Question: I want to make my session cookie 'HttpOnly'. Based on <URL>, I added this to my 'application.ini':
'''
resources.session.cookie_httponly = true
'''
Unfortunately, when I look at the session cookie in <URL>, it is marked as 'HttpOnly' as I have specified. What step am I missing?

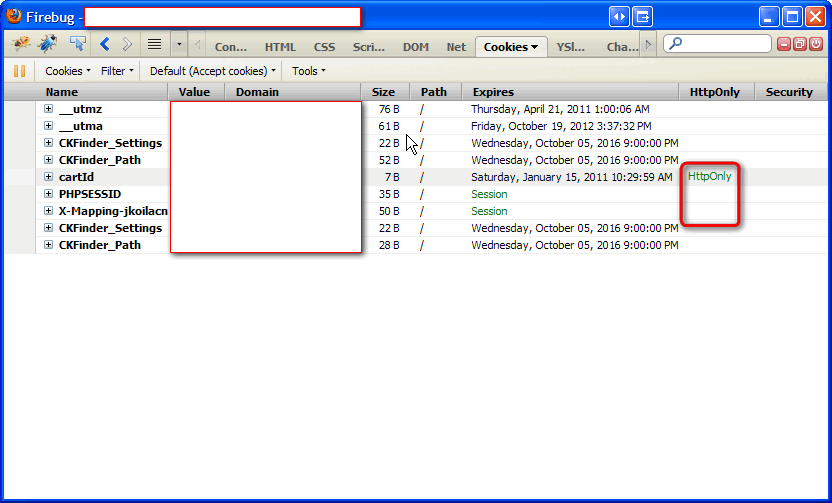
Answer: Try at bootstrap to do 'Zend_Session::setOptions(array('cookie_httponly' => true));' ( somewhere before the session is first initialized ) tough it should work with the app.ini file too .